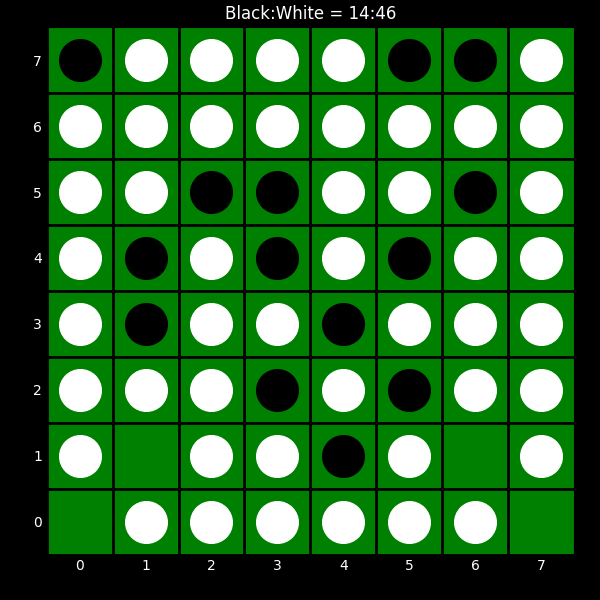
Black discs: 14
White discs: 46